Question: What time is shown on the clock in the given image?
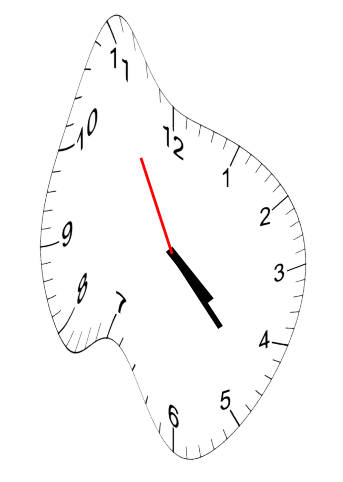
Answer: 04:22:55